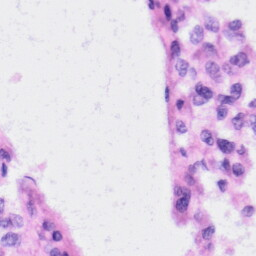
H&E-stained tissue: Liver